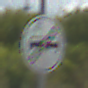
Verkehrszeichen: EndeUeberholverbot
Umgebung: Outdoor, Suburban
Tageszeit: Midday
Wetter: PartlyCloudy
Licht: Natural
Jahreszeit: Summer
Kontrast: HighContrast